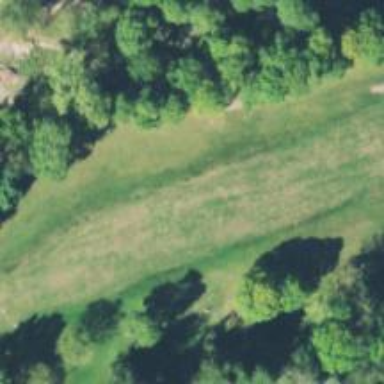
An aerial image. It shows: Golf hole.